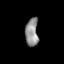
Tissue: skin
Cell type: Epithelial cells
Senescence score: 0.2733
Nuclear area (px): 359
Mean DAPI intensity: 142.694